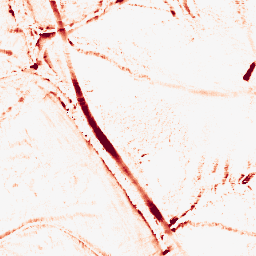
Category: morphological
Decomposition family: morphological_ellipse
Decomposition parameters: operation: opening
width: 10
height: 10
Upsampling method: bspline
Upsampling parameters: scale: 4
Upsampling scale: 4